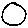
Label: moon